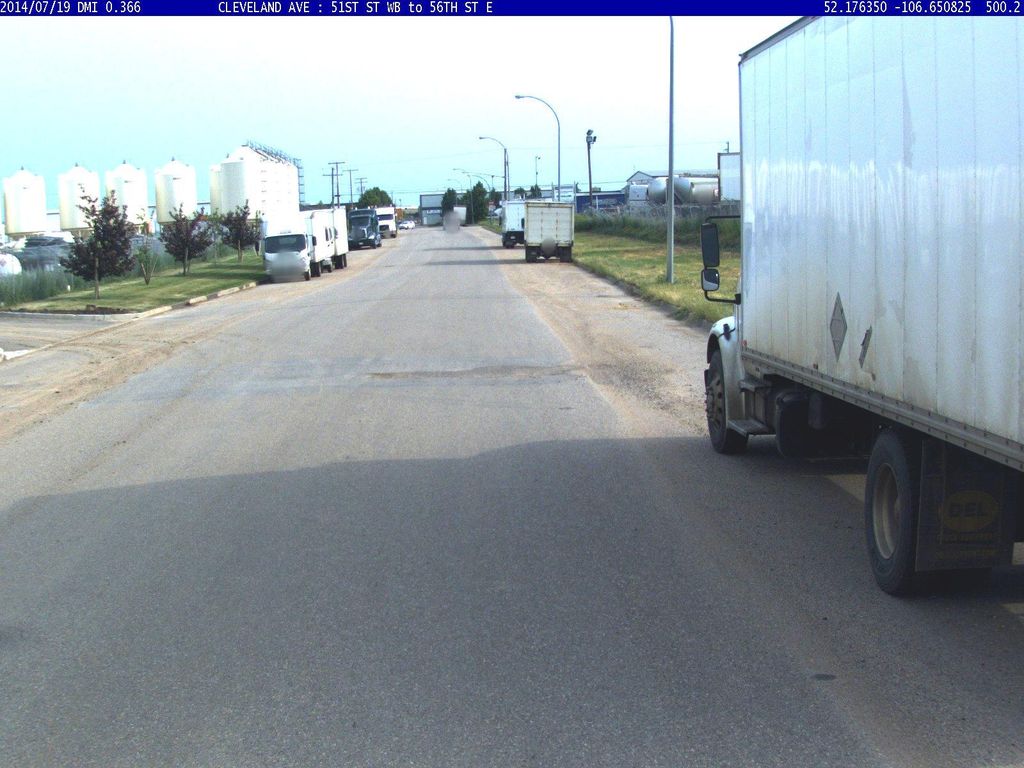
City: saskatoon